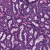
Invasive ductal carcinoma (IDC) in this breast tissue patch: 0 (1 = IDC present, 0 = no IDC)